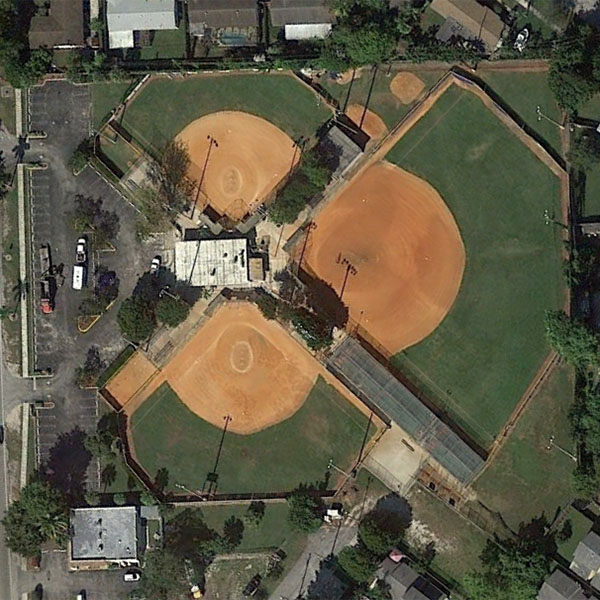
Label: BaseballField